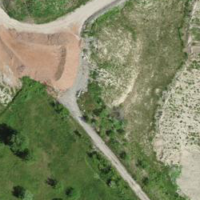
EUNIS habitat code: 56
Species observed at this site:
Lepus europaeus
Phasianus colchicus
Lanius collurio